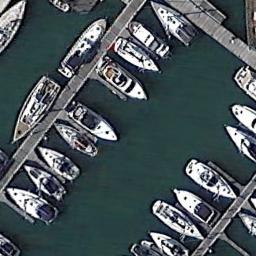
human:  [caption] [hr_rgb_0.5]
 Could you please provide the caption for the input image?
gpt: Many yachts are moored neatly on the sea side of the harbor .

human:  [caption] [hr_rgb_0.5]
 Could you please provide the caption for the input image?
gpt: There is a big ship on the right side of the harbor .

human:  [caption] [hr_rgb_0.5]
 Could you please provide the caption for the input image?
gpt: There are many ships in the harbor .

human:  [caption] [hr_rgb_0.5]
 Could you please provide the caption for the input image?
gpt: The harbor has some neatly docked boats and the color of the waters is green .

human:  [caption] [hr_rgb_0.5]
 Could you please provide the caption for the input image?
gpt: There are some ships at the harbor .